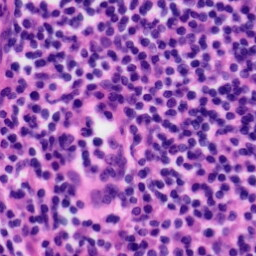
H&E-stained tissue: Tonsil